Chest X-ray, PA view. Patient: 30 years old, sex M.
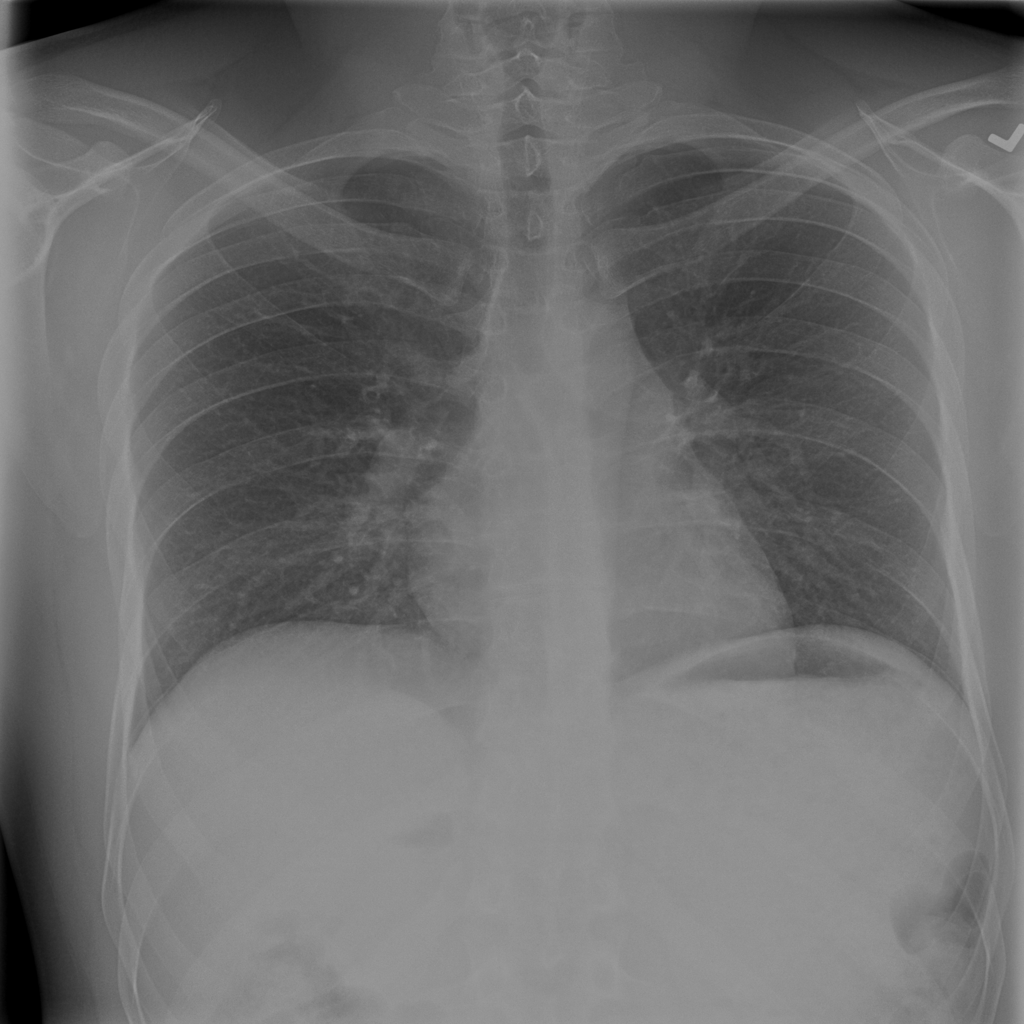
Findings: No Finding